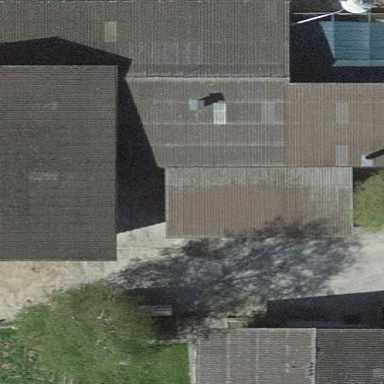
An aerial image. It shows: Barn.